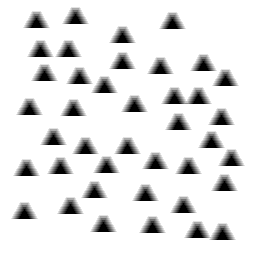
Squares: 0
Triangles: 40
Stars: 0
Total shapes: 40